Question: how can I display the given html structure while all divs has float: left ?
'''
<div id="d1"></div>
<div id="d2"></div>
<div id="d3"></div>
'''

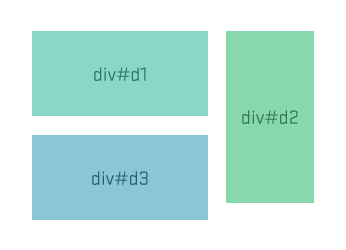
Answer: This is how i did it.
'''
div {
margin: 10px;
overflow: auto;
display: inline;
clear: none;
float: left;
}
#container {
max-width: 390px;
display: block;
}
#d1 {
background: red;
width: 200px;
height: 100px;
}
#d2 {
background: blue;
width: 150px;
height: 150px;
float: right;
}
#d3 {
background: green;
width: 200px;
height: 150px;
}
'''
'''
<div id="container">
<div id="d1"></div>
<div id="d2"></div>
<div id="d3"></div>
</div>
'''
Just needs the second element to be floated right within a container div.